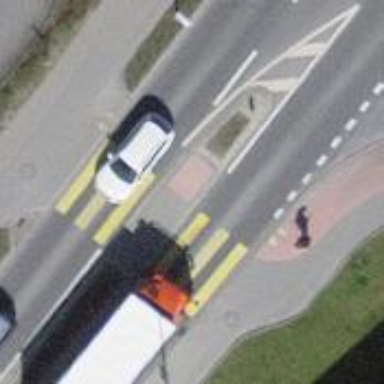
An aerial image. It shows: Traffic island located on footway.